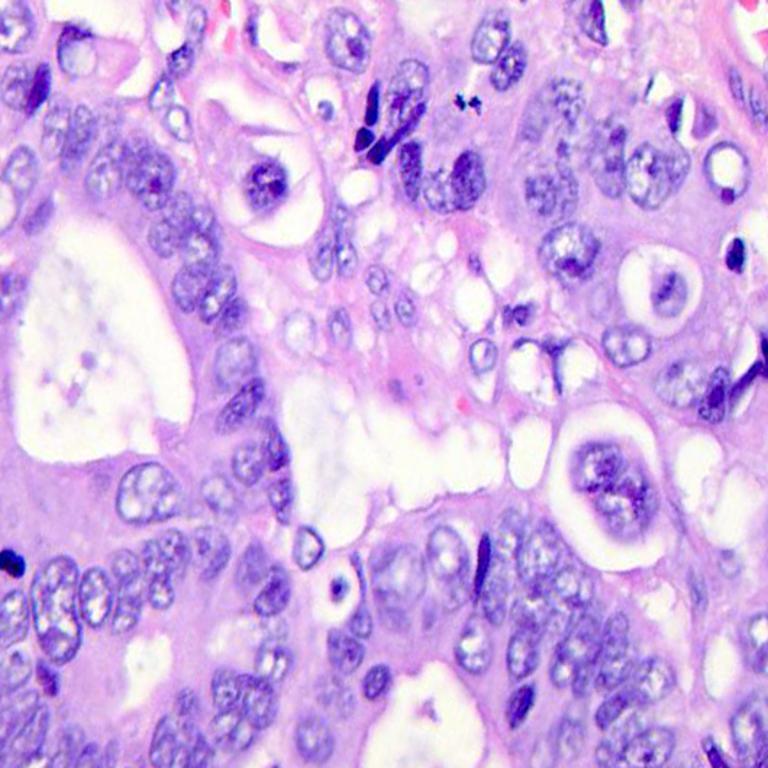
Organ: colon
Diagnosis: adenocarcinomas